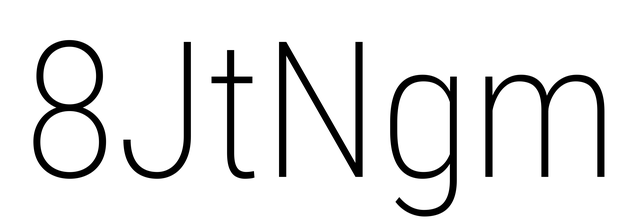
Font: Roboto_Condensed_ExtraLight